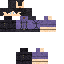
A male human skin with dark skin, wearing brown long hair dressed in a purple hoodie and black pants, featuring a closed mouth.